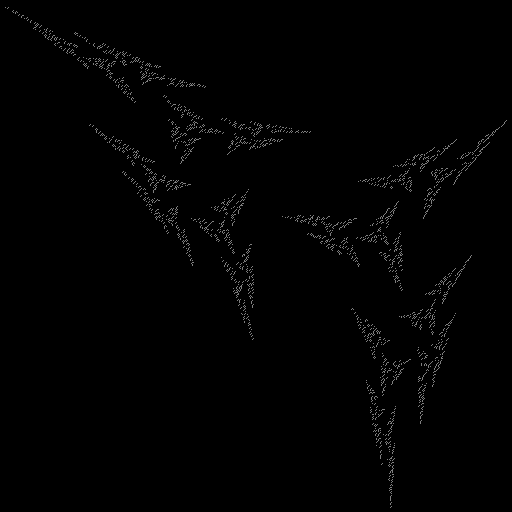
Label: snowcap